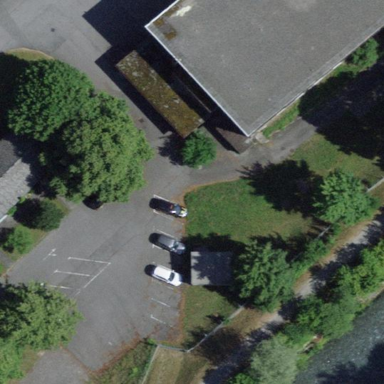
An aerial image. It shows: Parking area with surface.